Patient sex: F
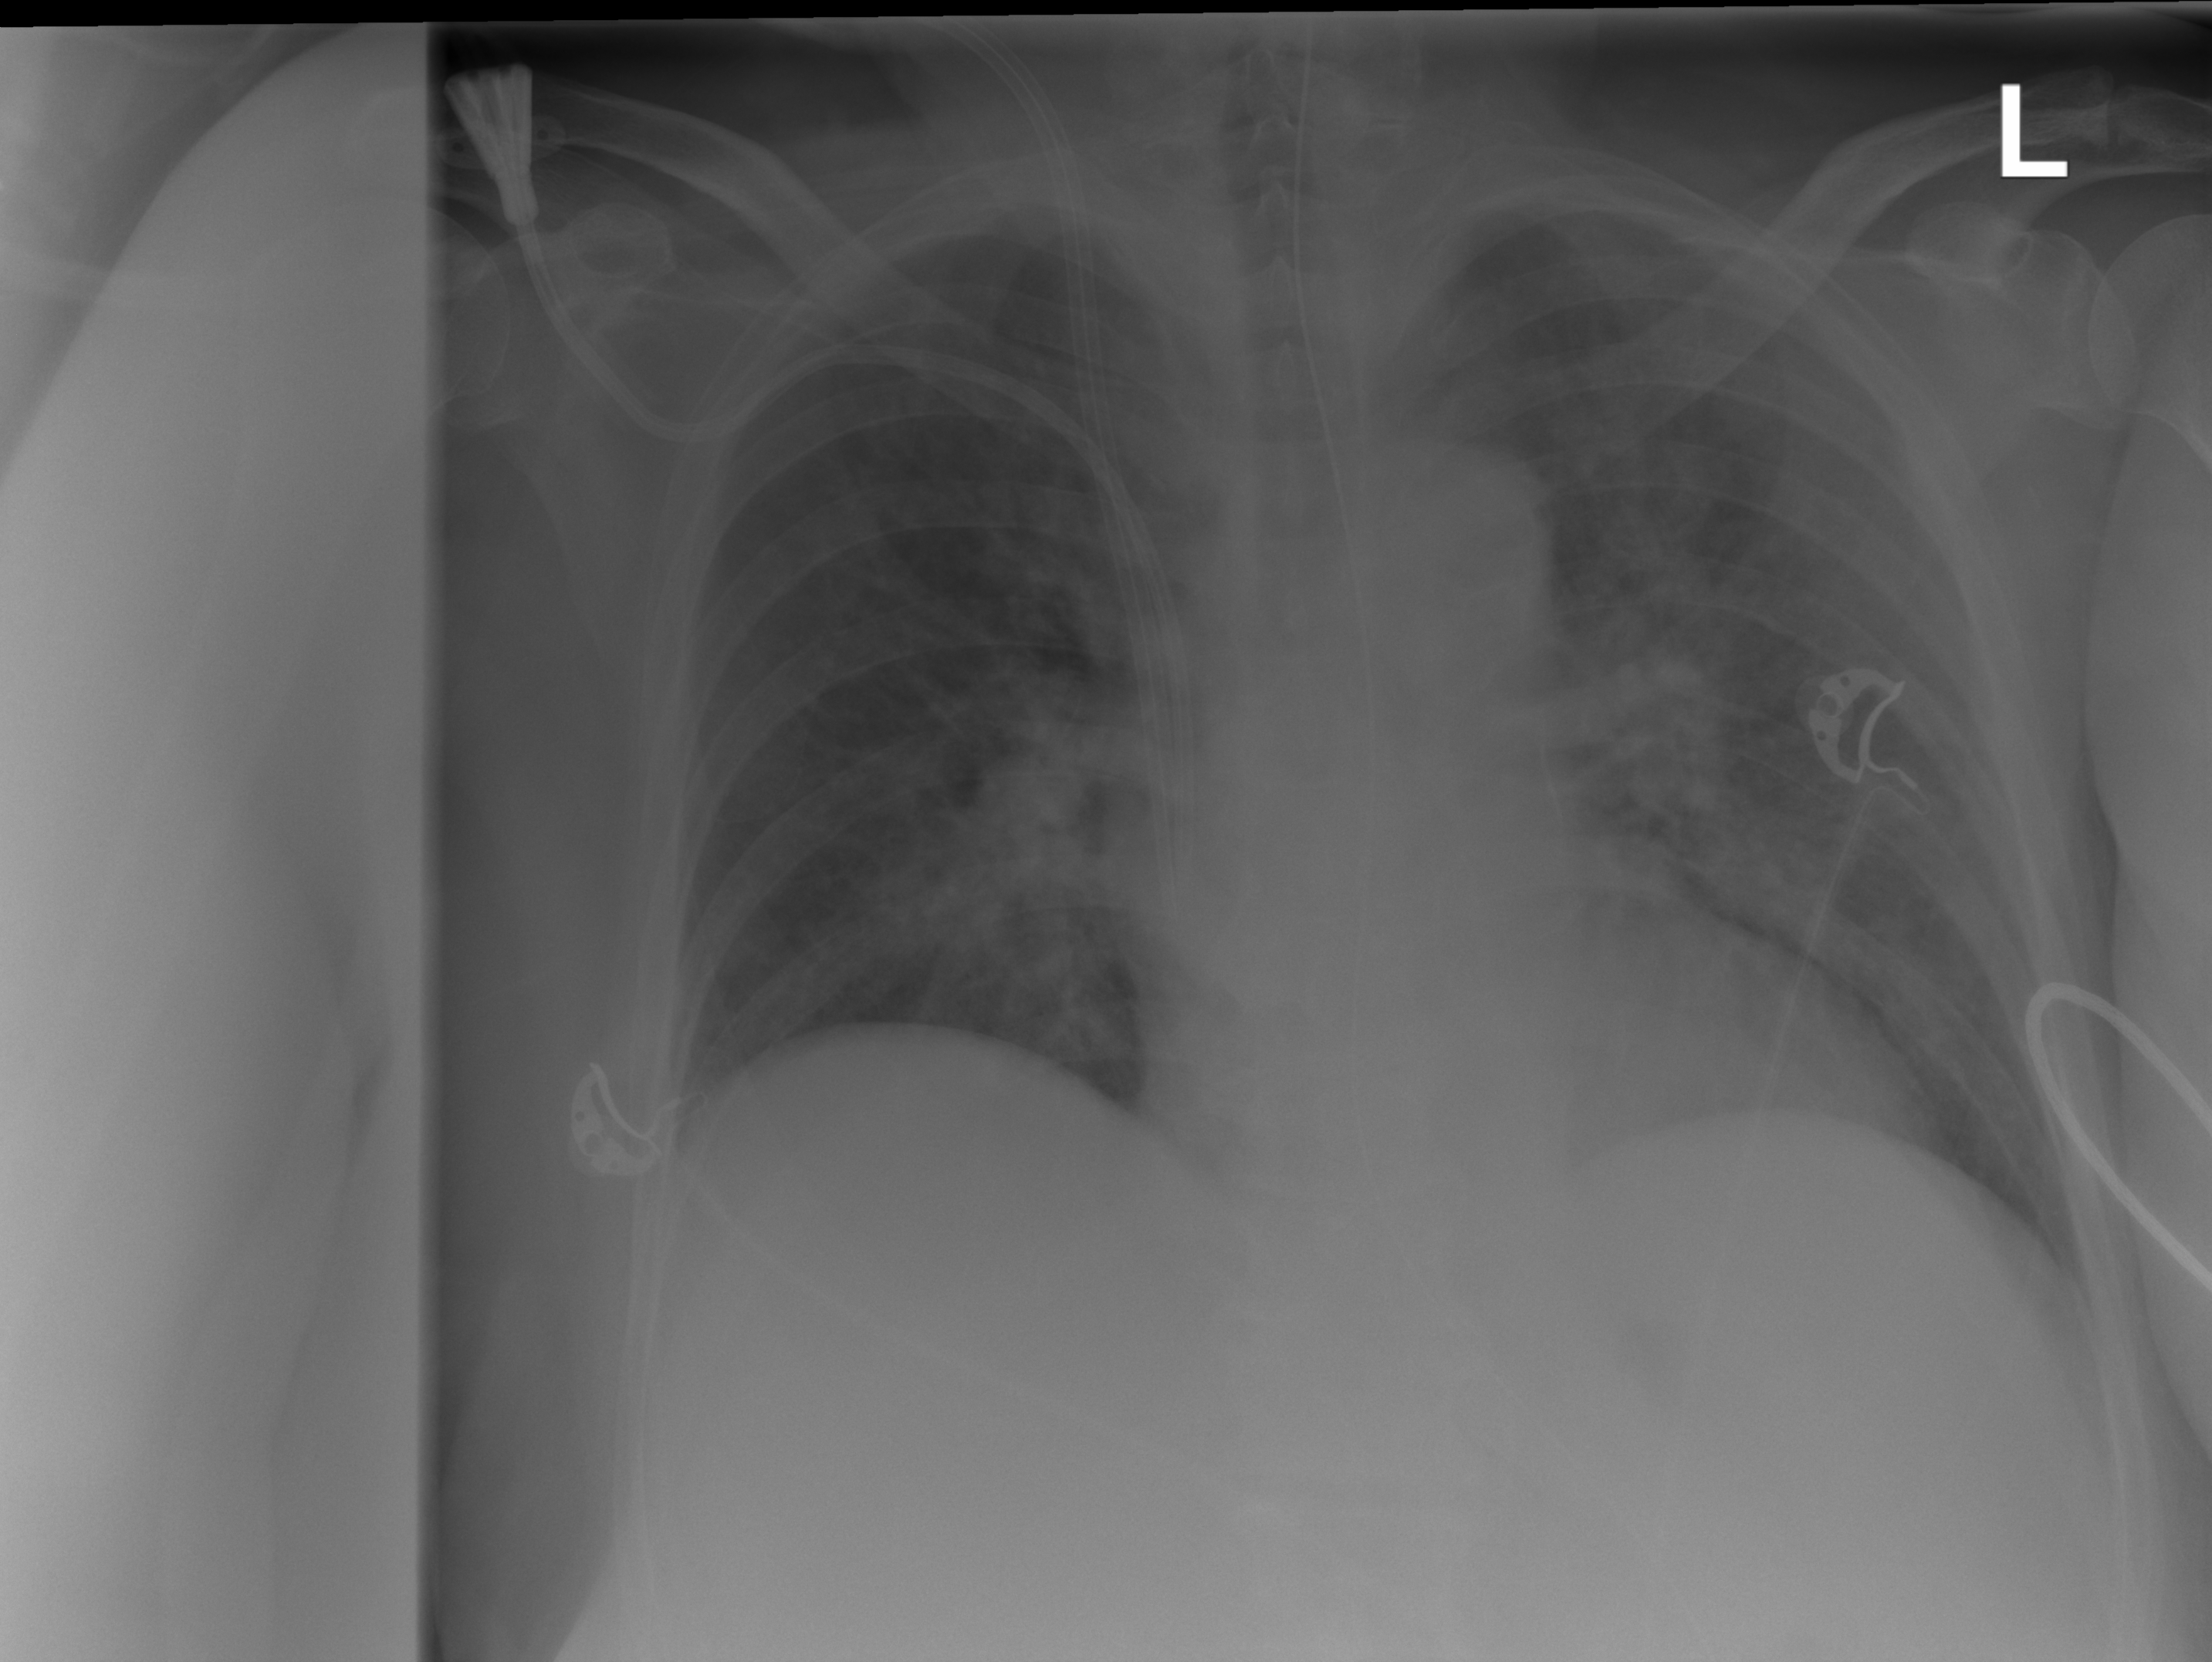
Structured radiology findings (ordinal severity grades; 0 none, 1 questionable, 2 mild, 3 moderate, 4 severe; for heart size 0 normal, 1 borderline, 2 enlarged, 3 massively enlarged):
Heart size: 0
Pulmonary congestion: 2
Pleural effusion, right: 0
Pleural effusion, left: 0
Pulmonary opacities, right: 2
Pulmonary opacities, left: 2
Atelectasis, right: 0
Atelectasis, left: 0